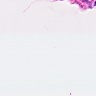
Metastatic tissue present: no